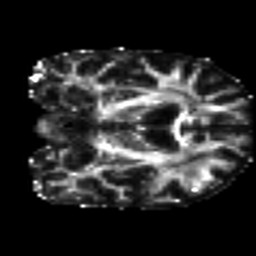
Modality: FA
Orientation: coronal
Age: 48
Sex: male
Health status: ill
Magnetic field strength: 3 T
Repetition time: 9 s
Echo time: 0.093 s